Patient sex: M
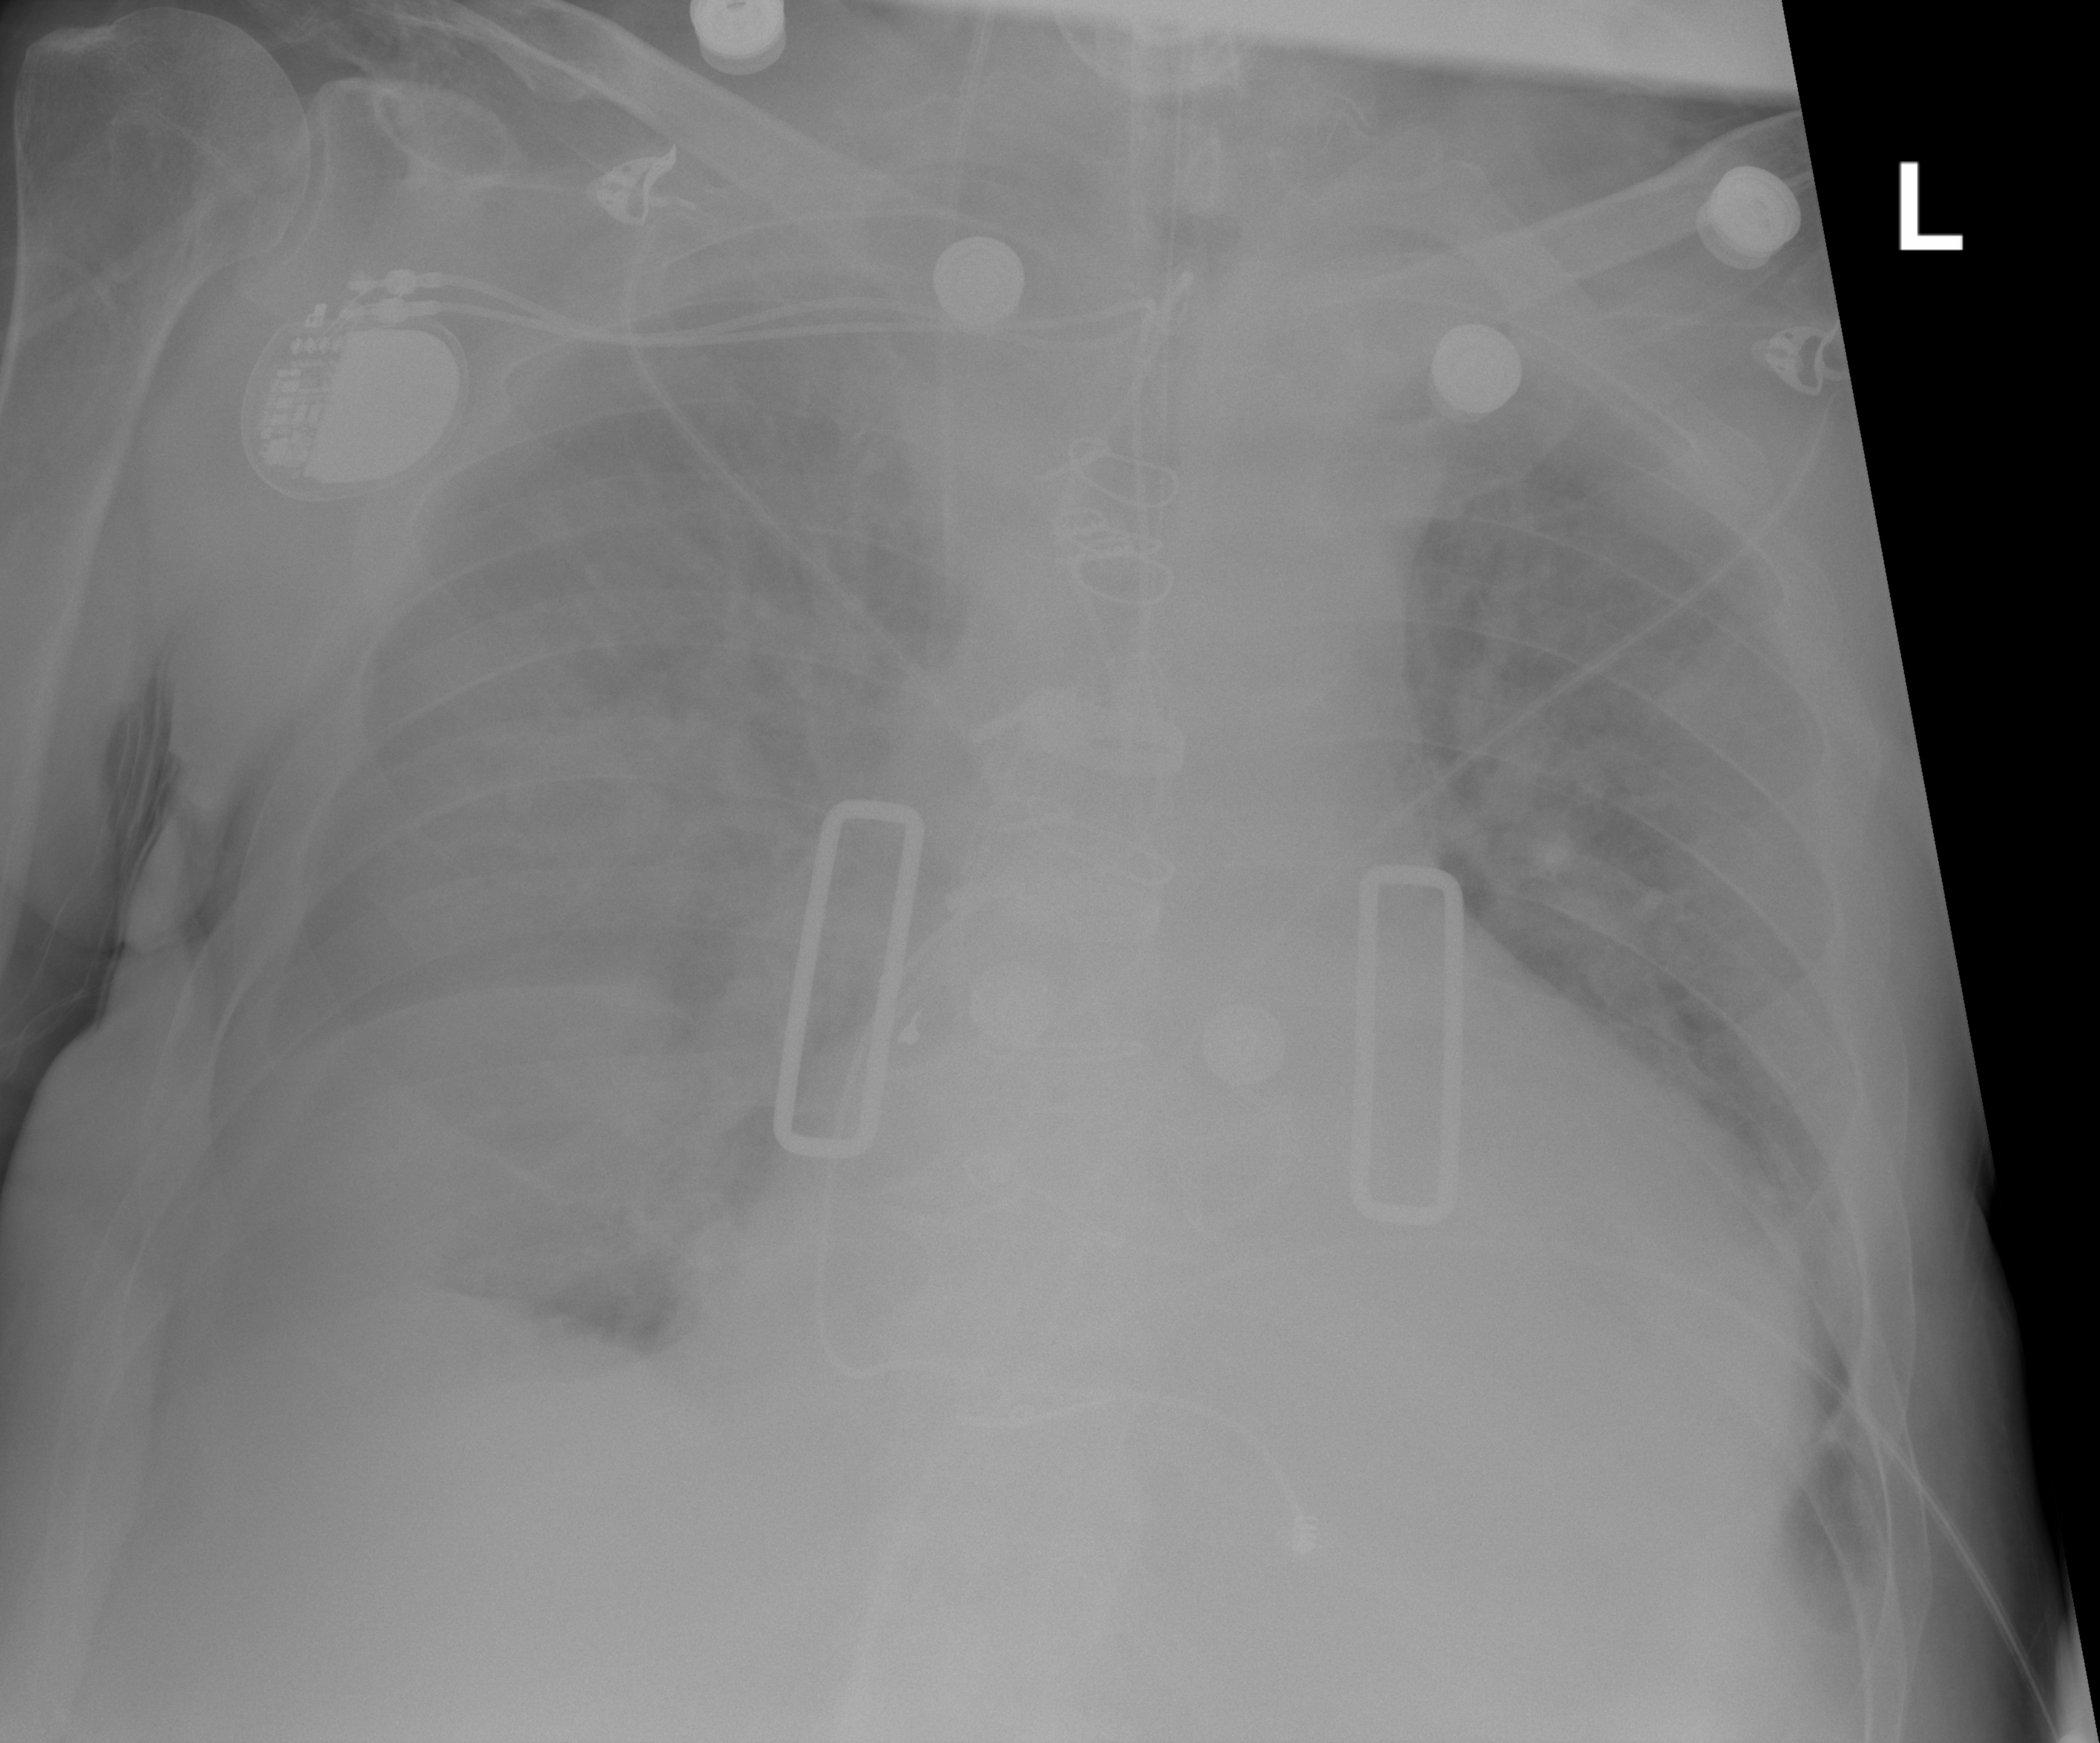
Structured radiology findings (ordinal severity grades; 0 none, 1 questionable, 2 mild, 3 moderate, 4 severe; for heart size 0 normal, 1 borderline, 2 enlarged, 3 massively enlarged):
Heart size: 3
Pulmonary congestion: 3
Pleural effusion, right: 2
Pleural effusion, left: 2
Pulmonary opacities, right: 2
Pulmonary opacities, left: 2
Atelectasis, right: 2
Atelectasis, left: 2